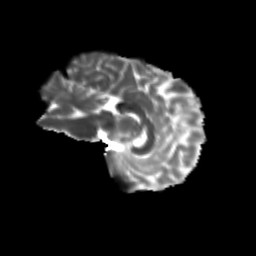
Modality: T2w
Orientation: sagittal
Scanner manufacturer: siemens
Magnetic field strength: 3 T
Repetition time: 9.2 s
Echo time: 0.084 s